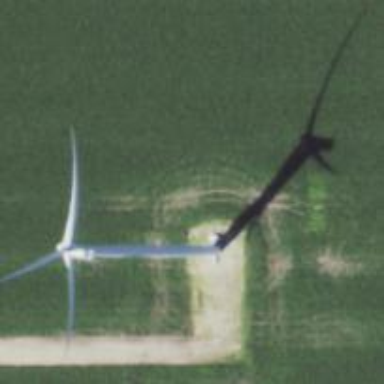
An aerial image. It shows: Wind generator in the form of horizontal axis wind turbine.